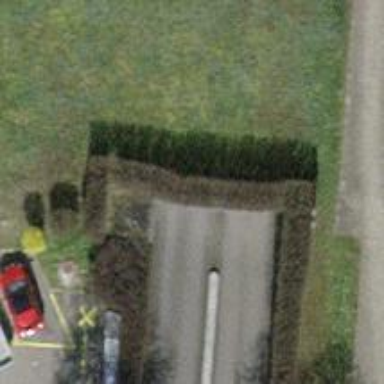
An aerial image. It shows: Parking entrance.